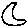
Label: moon